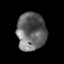
Tissue: prostate
Cell type: T cells
Senescence score: 0.2151
Nuclear area (px): 1071
Mean DAPI intensity: 101.599